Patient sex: M
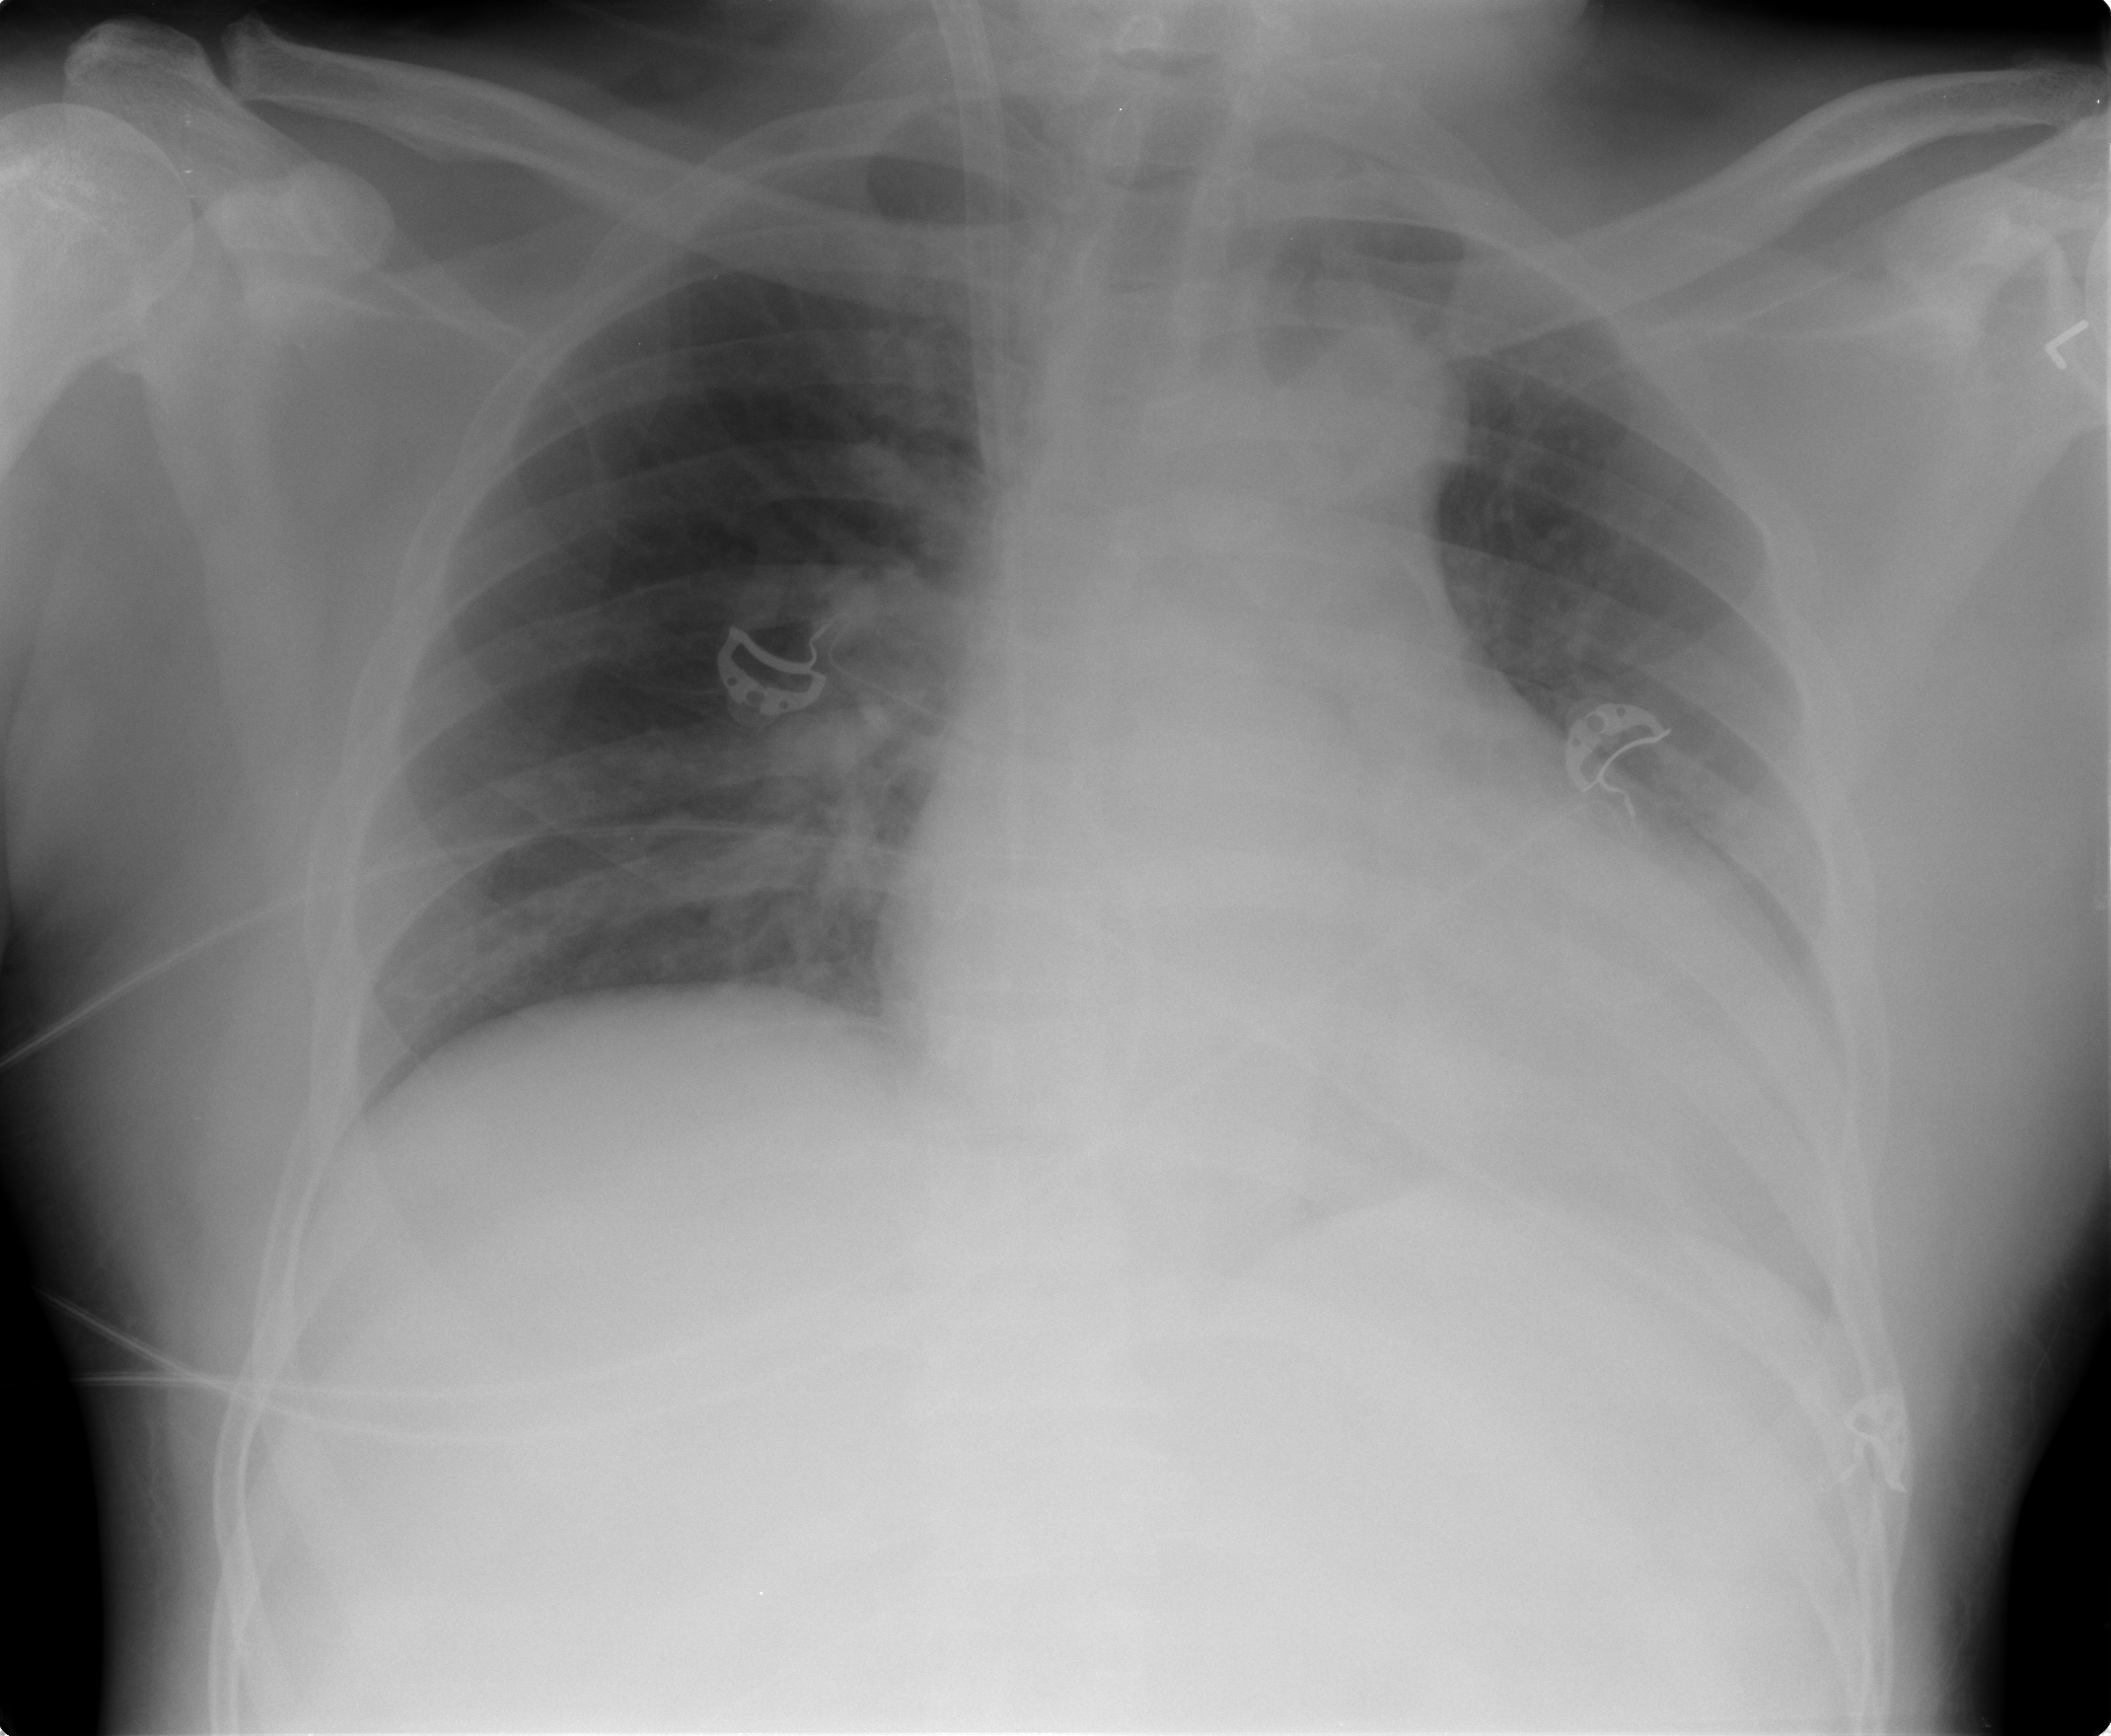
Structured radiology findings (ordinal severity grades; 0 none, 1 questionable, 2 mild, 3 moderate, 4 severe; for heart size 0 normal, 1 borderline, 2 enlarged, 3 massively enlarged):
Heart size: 3
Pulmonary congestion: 0
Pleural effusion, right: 0
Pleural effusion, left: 2
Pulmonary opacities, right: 2
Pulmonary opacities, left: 0
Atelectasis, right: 0
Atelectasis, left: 0